Question: I have a web services with DRF, I have POSTMAN passing the right all fields right with success including the image file ['avatar']
[
Now how do i pass the image file from a Django Form, but i keep getting Error 400, Bad request. Please how do i encode the image file to be passed into the API endpoint .
html
'''
<form method="post" action="#" enctype="multipart/form-data">
{% csrf_token %}
<label for="phone">Enter Phone</label>
{{ form.phone }} <br />
<label for="bvn">Enter BVN</label>
{{ form.bvn }} <br />
<label for="avatar">Upload Avatar</label>
{{ form.avatar }} <br />
<button type="submit" class="btn btn-primary" >Submit</button>
</form>
'''
views.py
'''
def form_valid(self, form):
token = self.request.session['session_token']
headers = {"Content-Type": 'application/json', "Authorization": "Token " + token}
parameters = {
'bvn': form.cleaned_data['bvn'],
'phone': form.cleaned_data['phone'],
'avatar': self.request.FILES['avatar']
}
response = requests.put(str(settings.API_END_POINT + '/customer_profile_api/'), data=parameters,
headers=headers)
if response.status_code in settings.SUCCESS_CODES:
messages.success(self.request, 'Successfully updated profile')
else:
messages.error(self.request, 'API Error %s' % response.status_code)
return super(CustomerDashboard, self).form_valid(form)
'''
form.py
'''
class ProfileUpdateForm(forms.Form):
"""customer profile update form"""
phone = forms.CharField(required=False, widget=NumberInput(attrs={'class': 'form-control',
'type': 'number', 'id': 'phone',
'placeholder': 'Enter Phone Number'}))
bvn = forms.CharField(required=False, widget=NumberInput(attrs={'class': 'form-control',
'type': 'number', 'id': 'bvn',
'placeholder': 'Enter BVN'}))
avatar = forms.ImageField(required=False, widget=ClearableFileInput(attrs={'class': 'form-control',
'type': 'file', 'id': 'avatar',
'placeholder': 'Upload Avatar'}))
'''
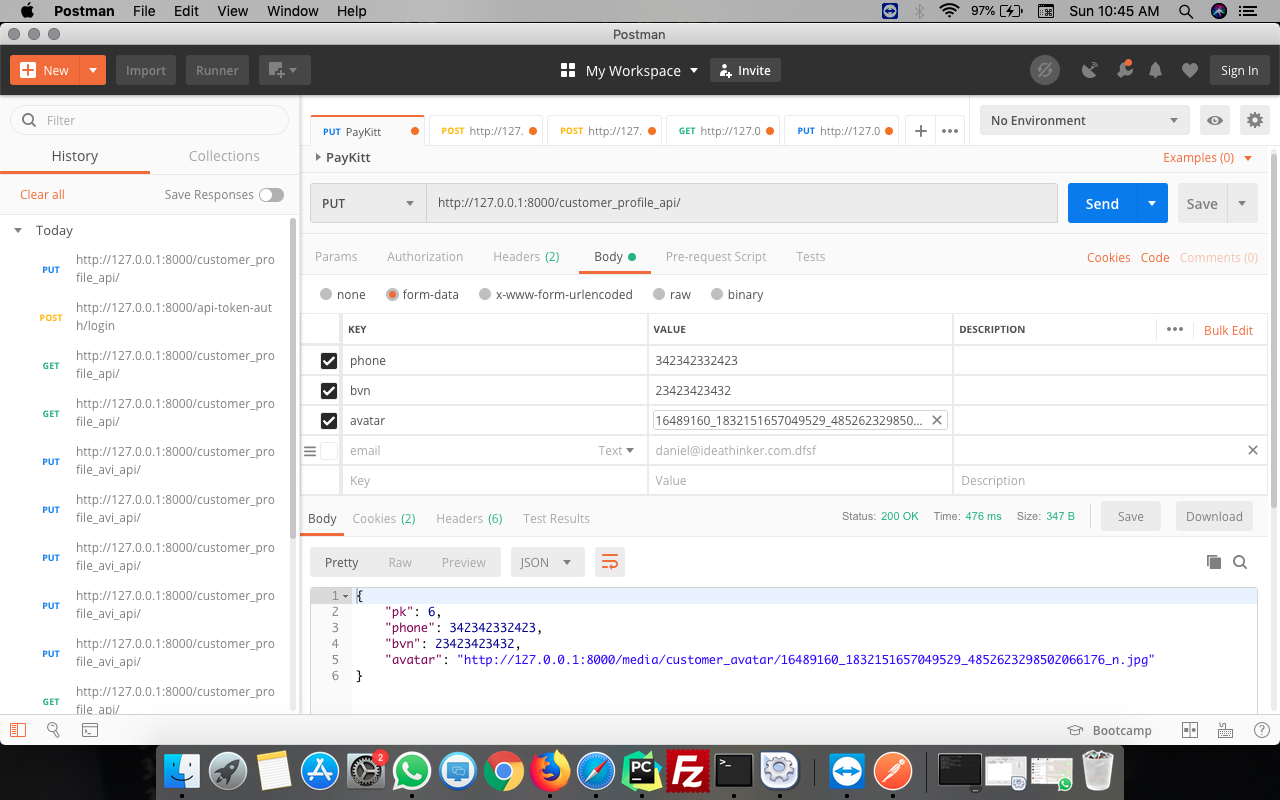
Answer: Should someone else run into the same issue, The only way i was able to solve it is to have separate views to handle image and other text fields. What i did so far that worked.
If you noticed, the content-type header for the view that handles the image wasnt inserted, Just remove it and let it your API handle it by itself, several times i set it as multipart/form-data, i will hit response code 200/201, but file never get saved.
my API views.py
'''
class CustomerApiView(generics.UpdateAPIView, generics.ListAPIView):
"""Customer Api View to update customer profile"""
http_method_names = ['put', 'get']
renderer_classes = [renderers.JSONRenderer]
authentication_classes = [authentication.TokenAuthentication]
serializer_class = CustomerSerializer
queryset = Profile.objects.all()
permission_classes = [IsAuthenticated]
def get_queryset(self):
user = self.request.user
return self.queryset.filter(user=user)
def get_object(self):
queryset = self.filter_queryset(self.get_queryset())
# make sure to catch 404's below
obj = queryset.get(user_id=self.request.user.id)
self.check_object_permissions(self.request, obj)
return obj
class CustomerAvatarApiView(generics.UpdateAPIView):
"""Customer Avatar/DP API View"""
serializer_class = CustomerAvatarSerializer
queryset = Profile.objects.all()
authentication_classes = [authentication.TokenAuthentication]
permission_classes = [IsAuthenticated]
renderer_classes = [renderers.JSONRenderer]
http_method_names = ['put', 'get']
def get_object(self):
queryset = self.filter_queryset(self.get_queryset())
# make sure to catch 404's below
obj = queryset.get(user_id=self.request.user.id)
self.check_object_permissions(self.request, obj)
return obj
'''
serializer.py
'''
class CustomerSerializer(serializers.ModelSerializer):
"""Customer Profile Serializer"""
class Meta:
"""Class Meta"""
model = Profile
fields = ('pk', 'phone', 'bvn', 'avatar')
extra_kwargs = {'pk': {'read_only': True}, }
class CustomerAvatarSerializer(serializers.ModelSerializer):
"""Separate Serializer to handle upload of file"""
class Meta:
"""Class Meta"""
model = Profile
fields = ('avatar', )
'''
my view.py
'''
class CustomerDashboard(LoginRequiredMixin, generic.FormView):
"""customer dashboard view"""
template_name = 'customer/dashboard.html'
form_class = ProfileUpdateForm
raise_exception = False
success_url = reverse_lazy('customer_dashboard')
def get_profile_api(self):
"""get profile api call to fetch profile; passing in the token from session"""
token = self.request.session['session_token']
headers = {"Content-Type": 'application/json', "Authorization": "Token " + token}
response = requests.get(str(settings.API_END_POINT + '/customer_profile_api/'), headers=headers)
json_response = response.json()
return json_response
def get_initial(self):
initial = ''
try:
initial = super(CustomerDashboard, self).get_initial()
initial['phone'] = self.get_profile_api()[0]['phone']
initial['bvn'] = self.get_profile_api()[0]['bvn']
except:
pass
return initial
def get_context_data(self, **kwargs):
"""overriding get_context_data to pass data to template"""
context = super(CustomerDashboard, self).get_context_data()
if self.get_profile_api()[0]['bvn'] != '': # if BVN has been filled before pass True or False to template
context['bvn_initial'] = True # Todo Validate BVN from API Before calling save method on it
else:
context['bvn_initial'] = False
return context
def form_valid(self, form):
token = self.request.session['session_token']
if 'updateAvatar' in self.request.POST:
headers = {"Authorization": "Token " + token}
avatar = form.cleaned_data['avatar']
file = {'avatar': (str(avatar), avatar)}
response = requests.put(str(settings.API_END_POINT + '/customer_profile_avi_api/'), files=file,
headers=headers)
message = 'Avatar changes successfully'
if response.status_code in settings.SUCCESS_CODES:
messages.success(self.request, message)
else:
messages.error(self.request, 'API Error %s' % response)
elif 'updateProfile' in self.request.POST:
headers = {"Content-Type": "application/json", "Authorization": "Token " + token}
parameters = {
'bvn': form.cleaned_data['bvn'],
'phone': form.cleaned_data['phone'],
}
response = requests.put(str(settings.API_END_POINT + '/customer_profile_api/'), json=parameters,
headers=headers)
message = 'Profile changes successfully'
if response.status_code in settings.SUCCESS_CODES:
messages.success(self.request, message)
else:
messages.error(self.request, 'API Error %s' % response)
return super(CustomerDashboard, self).form_valid(form)
'''